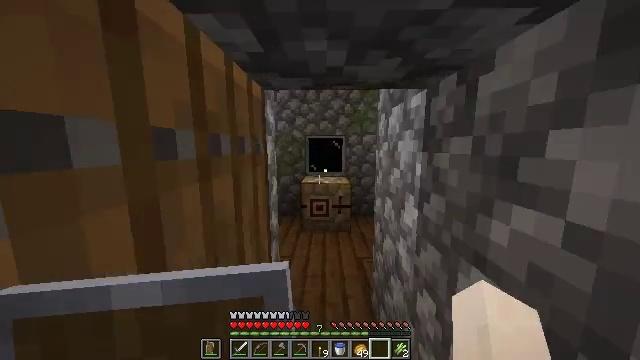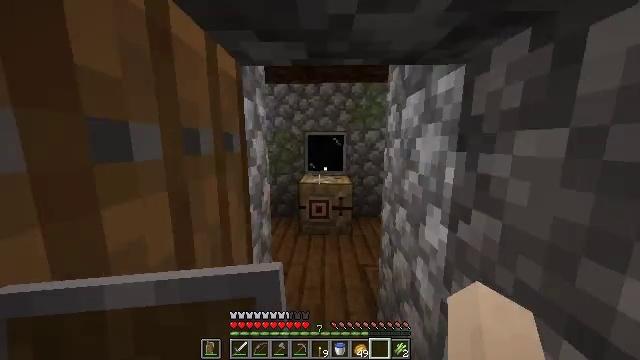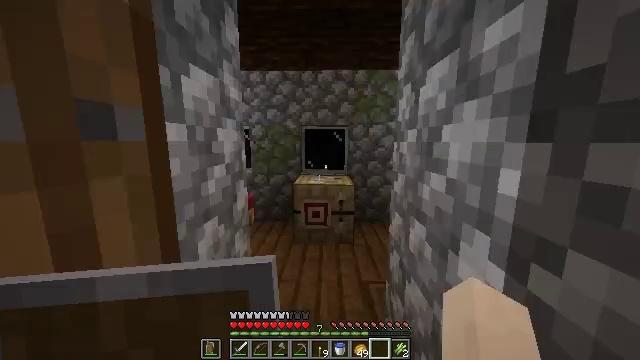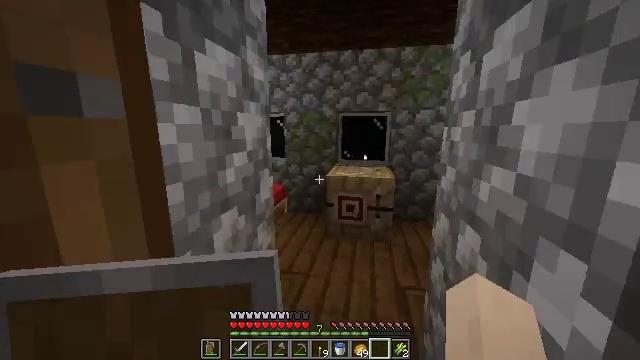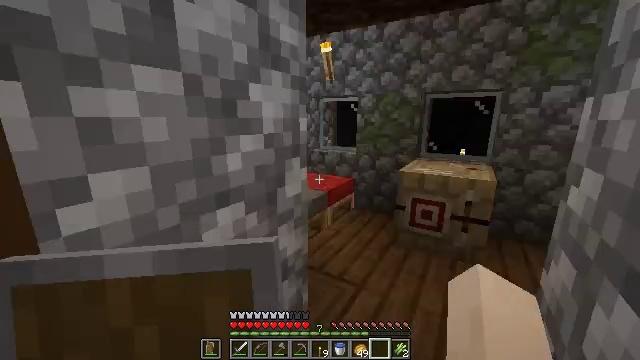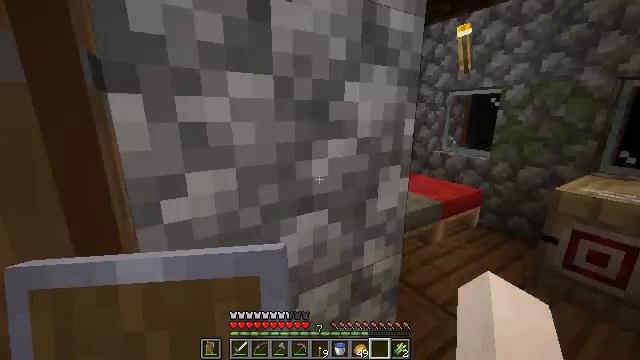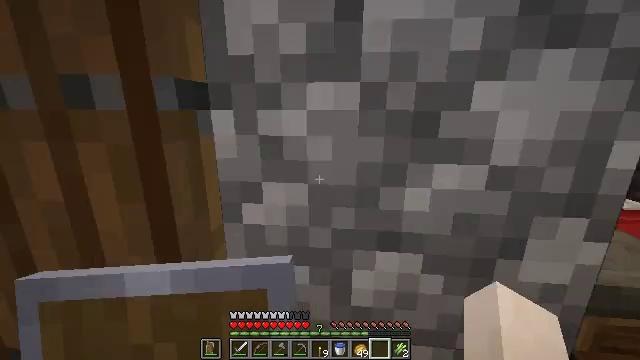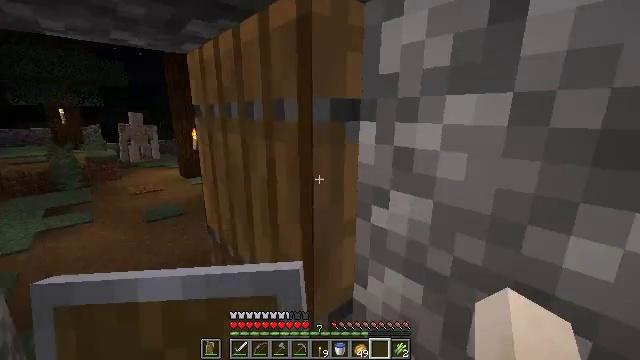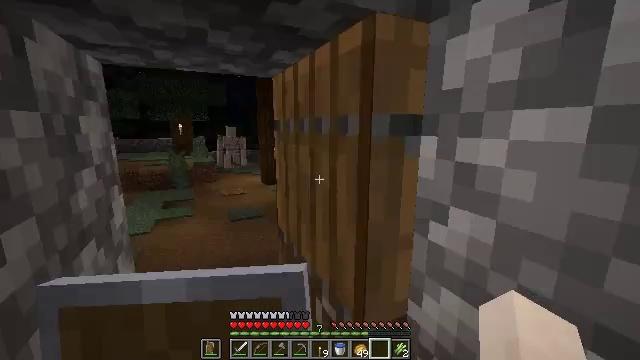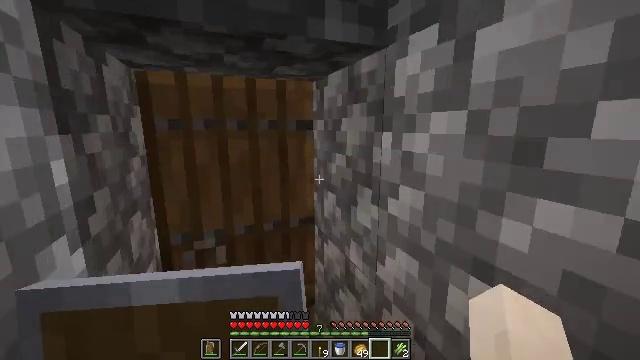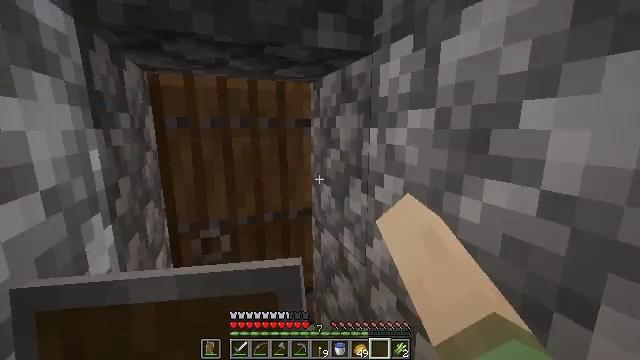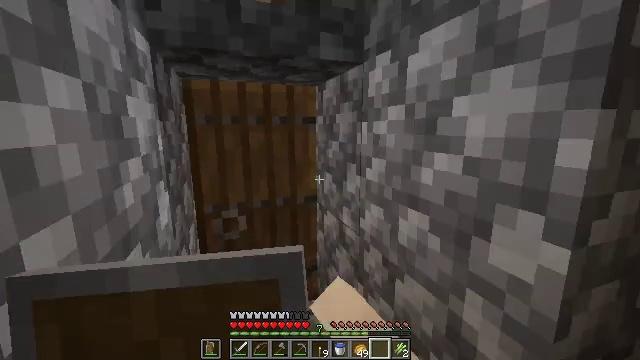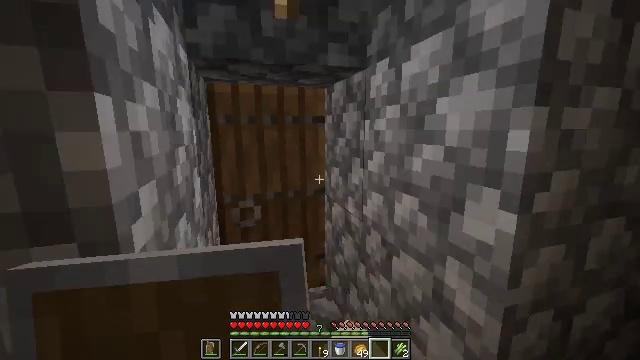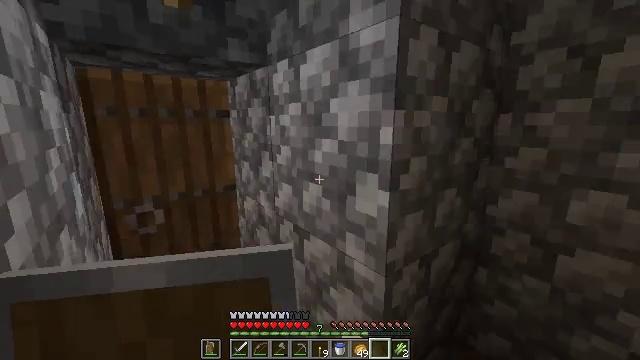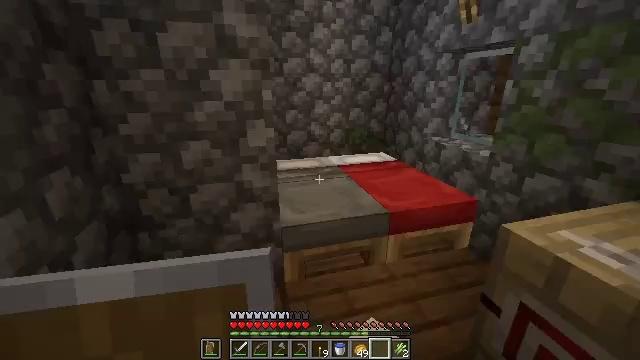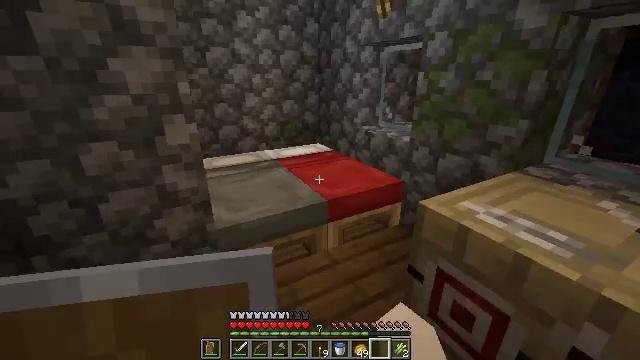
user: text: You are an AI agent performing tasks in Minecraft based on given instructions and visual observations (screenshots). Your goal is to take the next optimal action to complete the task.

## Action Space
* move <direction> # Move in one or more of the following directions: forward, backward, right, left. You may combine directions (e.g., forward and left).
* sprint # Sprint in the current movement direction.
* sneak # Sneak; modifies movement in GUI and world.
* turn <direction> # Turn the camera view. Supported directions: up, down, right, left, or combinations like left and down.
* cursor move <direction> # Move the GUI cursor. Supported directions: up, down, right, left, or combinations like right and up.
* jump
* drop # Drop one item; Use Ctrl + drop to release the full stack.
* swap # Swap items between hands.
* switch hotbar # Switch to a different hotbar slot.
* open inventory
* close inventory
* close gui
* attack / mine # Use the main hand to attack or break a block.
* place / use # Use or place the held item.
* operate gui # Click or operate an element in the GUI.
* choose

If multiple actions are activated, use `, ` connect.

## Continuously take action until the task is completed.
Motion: motion action
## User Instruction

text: Left click on the fletching table to mine it.
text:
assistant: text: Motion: move forward
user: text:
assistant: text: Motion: move forward and move right
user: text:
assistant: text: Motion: move forward and move right, turn left and down
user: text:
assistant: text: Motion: move forward and move right, turn left and down
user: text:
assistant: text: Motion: move forward and move right, turn left
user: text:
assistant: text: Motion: move right, turn left
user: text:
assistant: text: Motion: move back and move right, turn left and up
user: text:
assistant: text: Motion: move back and move right, turn left and up
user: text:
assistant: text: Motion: move back, turn left, use / place
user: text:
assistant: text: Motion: move back, use / place
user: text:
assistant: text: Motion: move back, turn left
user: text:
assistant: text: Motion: move back, turn left
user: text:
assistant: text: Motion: move back, turn right and down
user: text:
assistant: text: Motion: turn right and down
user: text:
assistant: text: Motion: turn right and down
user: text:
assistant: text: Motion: no_op
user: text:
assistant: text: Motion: no_op
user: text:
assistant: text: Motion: turn right
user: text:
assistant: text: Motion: turn right and down
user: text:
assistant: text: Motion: turn right and down
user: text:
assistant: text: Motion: turn right and up
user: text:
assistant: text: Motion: turn right and up
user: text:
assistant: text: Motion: no_op
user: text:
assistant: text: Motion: no_op
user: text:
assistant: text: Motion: turn right and down
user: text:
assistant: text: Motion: turn right and down
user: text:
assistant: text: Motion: turn left and down
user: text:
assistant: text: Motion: turn left and up
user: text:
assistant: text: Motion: move left, turn left and up
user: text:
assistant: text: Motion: move forward and move left, turn right